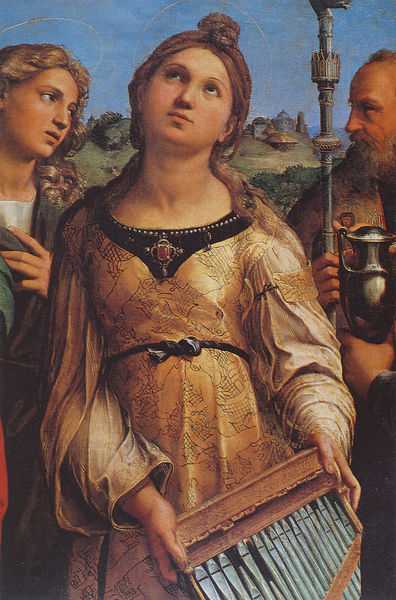
Titel: Heilige Cecilia mit Heiligen Paul, John dem Evangelist, Augustine und Maria Magdalena,
Künstler: Raffael
Institution: Bologna, Pinakothek
Schlagwörter: gemälde, gruppe, himmel, mann, gelb, landschaft, frau, kleid, gürtel, bart, bibel, halten, stehen, instrument, haare, stehend, instrumente, musik, brosche, renaissance, engel, kanne, krug, italien, heiligenschein, orgel, siedlung, heilige, laute, stange, borde, maria, petrus, pfeifen, orgelpfeifen, bologna, raffael, botticelli, landschafrt, orgelpfeiffen, caecilia, cäcilie, pinacoteca nazionale